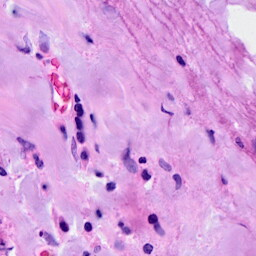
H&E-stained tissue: Breast